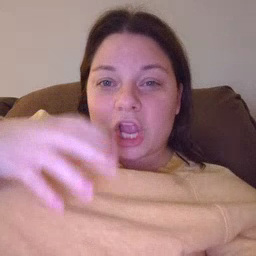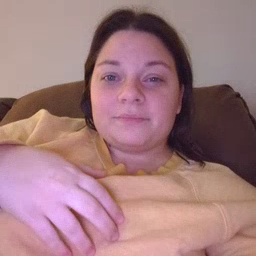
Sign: dryer